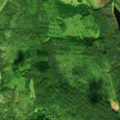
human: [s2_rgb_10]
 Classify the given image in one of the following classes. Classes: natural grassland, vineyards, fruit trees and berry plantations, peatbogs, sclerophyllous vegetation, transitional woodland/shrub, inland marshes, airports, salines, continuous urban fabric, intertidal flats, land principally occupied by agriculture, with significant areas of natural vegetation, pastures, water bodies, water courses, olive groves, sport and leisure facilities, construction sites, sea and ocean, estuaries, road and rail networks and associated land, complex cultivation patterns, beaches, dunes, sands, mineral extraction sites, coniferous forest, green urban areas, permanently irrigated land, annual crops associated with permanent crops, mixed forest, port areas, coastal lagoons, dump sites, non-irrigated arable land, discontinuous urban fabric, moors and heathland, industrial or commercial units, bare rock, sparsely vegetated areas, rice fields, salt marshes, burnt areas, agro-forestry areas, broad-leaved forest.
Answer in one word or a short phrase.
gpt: coniferous forest, mixed forest, transitional woodland/shrub